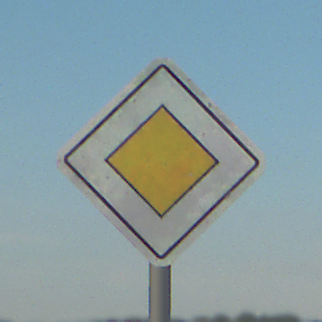
Verkehrszeichen: Vorfahrtsstrasse
Umgebung: Outdoor, Beach
Tageszeit: SunriseSunset
Wetter: Clear
Licht: Natural
Jahreszeit: NotSpecified
Kontrast: HighContrast